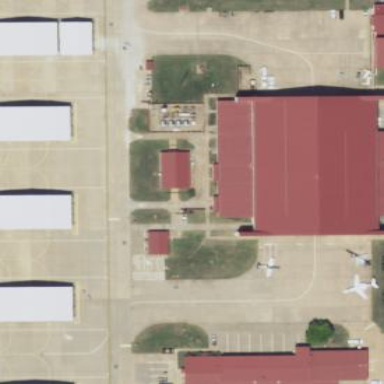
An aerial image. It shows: Hangar at the airport.